Question: I like this inline text editor used at Quora:

<URL>
However, I was unable to identify this one. Does anybody recognize this editor?
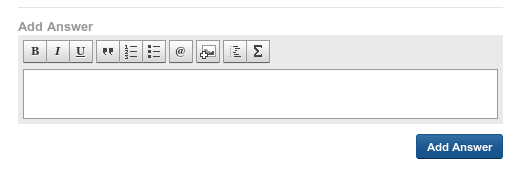
Answer: <URL>